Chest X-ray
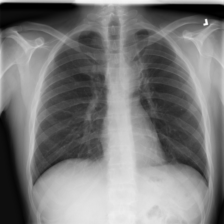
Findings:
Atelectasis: negative
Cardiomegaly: negative
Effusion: negative
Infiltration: positive
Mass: negative
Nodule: negative
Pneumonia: negative
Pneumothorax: negative
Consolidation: negative
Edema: negative
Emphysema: negative
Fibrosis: negative
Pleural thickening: negative
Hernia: negative